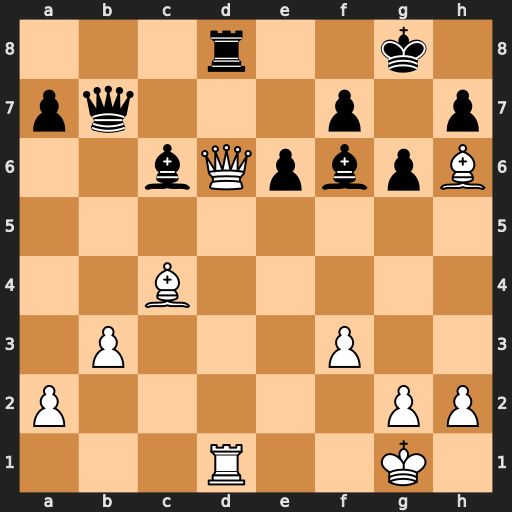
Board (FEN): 3r2k1/pq3p1p/2bQpbpB/8/2B5/1P3P2/P5PP/3R2K1
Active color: w
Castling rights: -
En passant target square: -
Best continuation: Qxd8+ Bxd8 Rxd8+ Be8 Rxe8#